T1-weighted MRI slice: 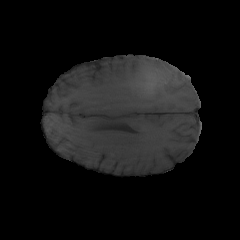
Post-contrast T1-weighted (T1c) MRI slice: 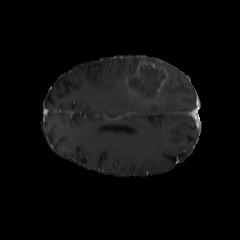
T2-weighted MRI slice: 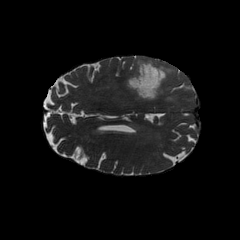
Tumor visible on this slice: yes